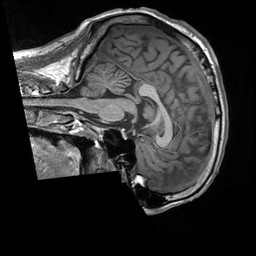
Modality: T1w
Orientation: sagittal
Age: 25
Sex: male
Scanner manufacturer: siemens
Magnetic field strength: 3 T
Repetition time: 1.9 s
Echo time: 0.00226 s